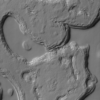
Label: not_dusty